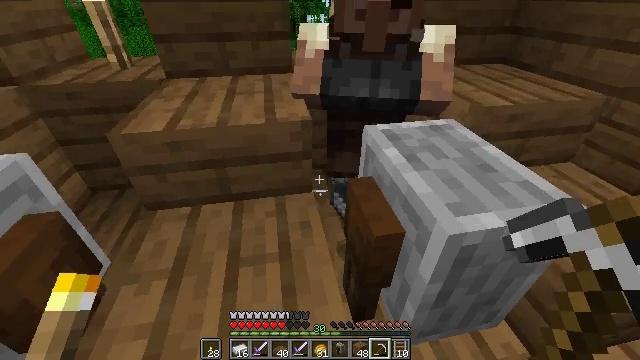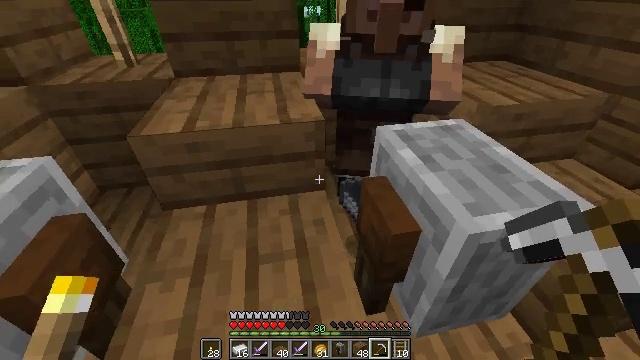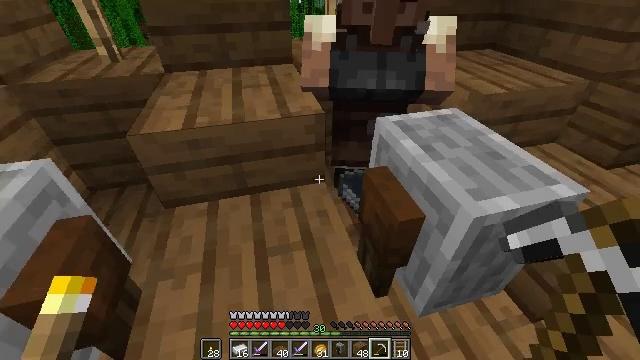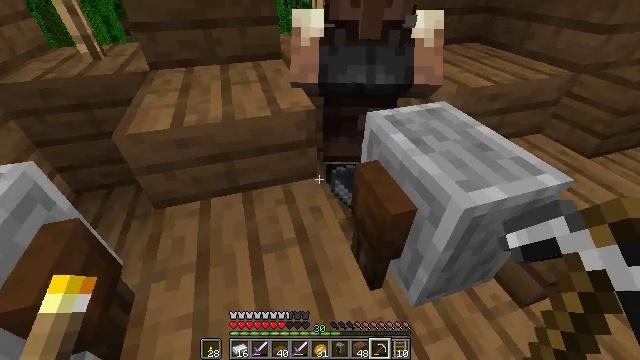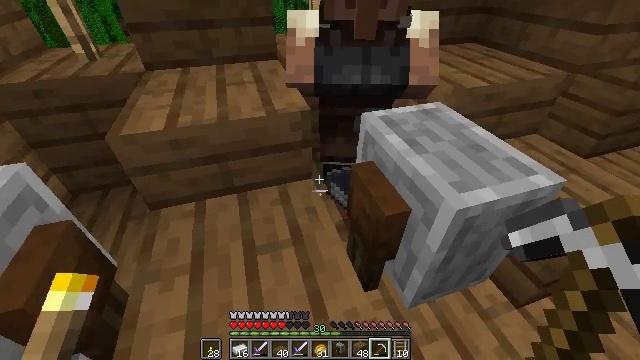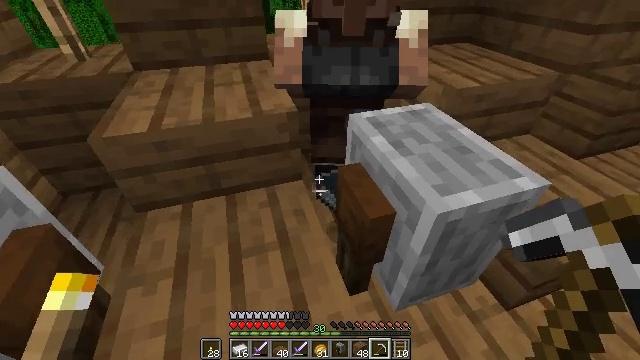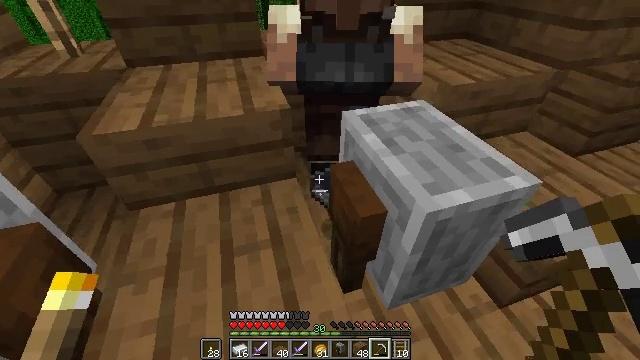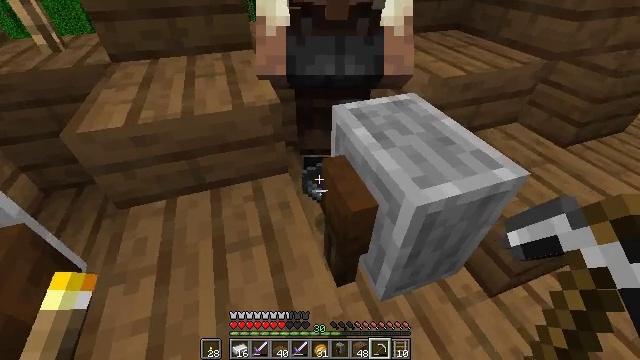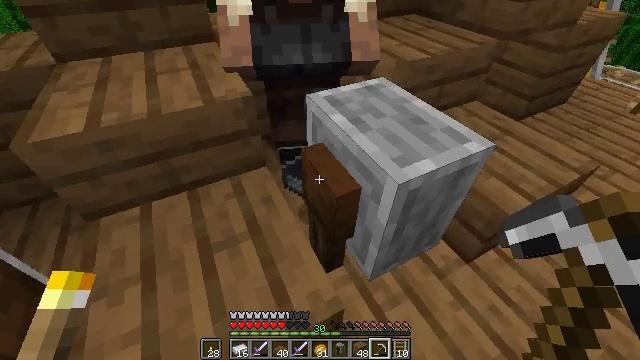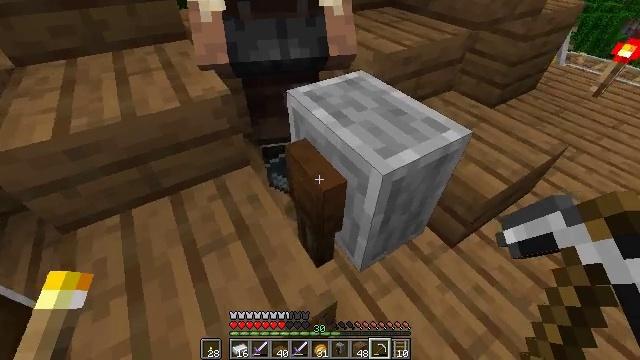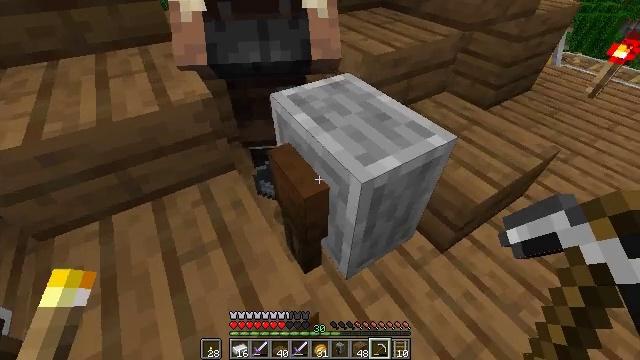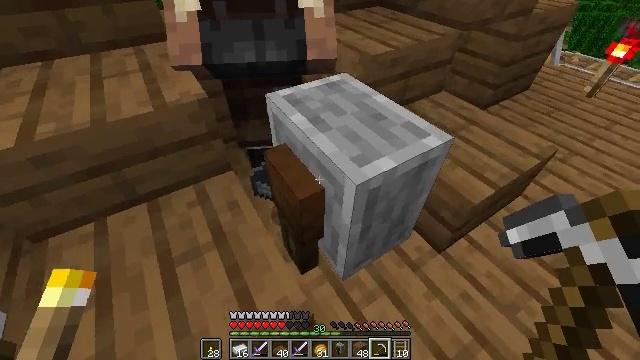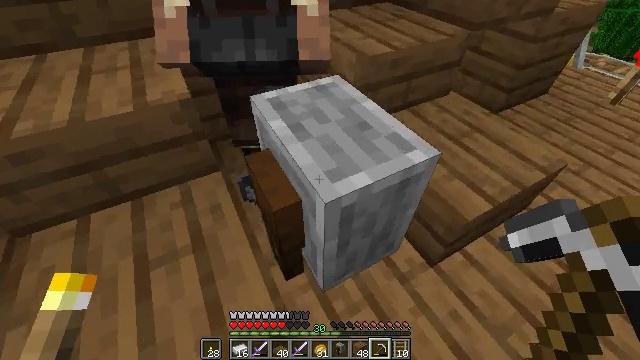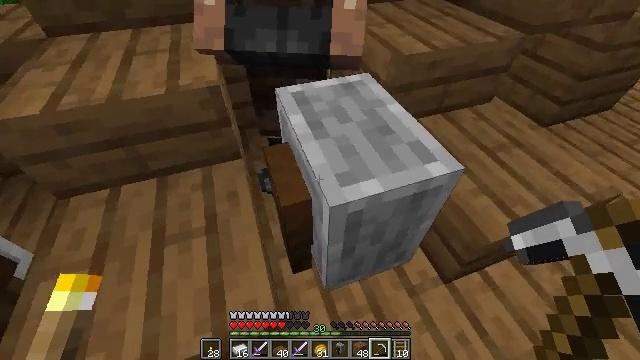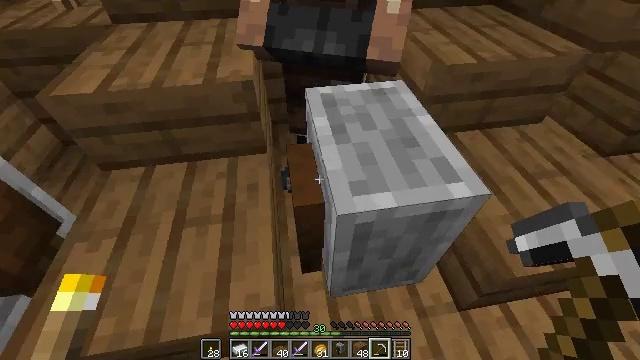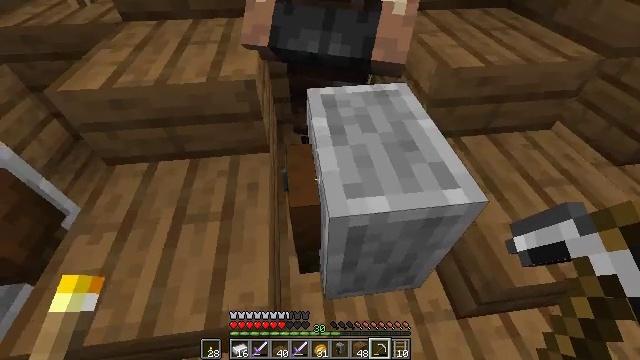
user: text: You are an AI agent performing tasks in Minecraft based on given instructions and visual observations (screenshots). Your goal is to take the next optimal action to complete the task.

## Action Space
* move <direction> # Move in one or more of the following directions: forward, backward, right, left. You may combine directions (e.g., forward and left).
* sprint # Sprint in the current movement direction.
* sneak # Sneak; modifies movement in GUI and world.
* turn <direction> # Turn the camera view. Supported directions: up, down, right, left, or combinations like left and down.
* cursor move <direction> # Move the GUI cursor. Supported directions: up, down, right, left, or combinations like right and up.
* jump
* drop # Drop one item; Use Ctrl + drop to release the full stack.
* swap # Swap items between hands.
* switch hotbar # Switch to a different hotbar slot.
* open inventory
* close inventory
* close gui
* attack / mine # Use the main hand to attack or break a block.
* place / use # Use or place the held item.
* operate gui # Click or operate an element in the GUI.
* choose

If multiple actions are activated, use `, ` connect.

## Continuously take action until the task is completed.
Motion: motion action
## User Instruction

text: Remove a pair of chainmail boots from the inventory.
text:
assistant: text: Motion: move forward and move left, turn down
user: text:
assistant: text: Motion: move forward, turn right and down
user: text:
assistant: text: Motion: move forward, turn right
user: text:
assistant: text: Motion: move forward
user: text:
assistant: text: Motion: move forward
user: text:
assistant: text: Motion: move forward
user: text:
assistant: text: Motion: move forward and move left, turn right and down
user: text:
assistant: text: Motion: move forward and move left, turn right and down
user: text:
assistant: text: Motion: move forward, turn right
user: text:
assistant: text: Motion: move forward
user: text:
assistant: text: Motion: move forward
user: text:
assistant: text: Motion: move forward, turn left and down
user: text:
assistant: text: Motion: move forward, turn left and down
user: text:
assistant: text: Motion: move forward, turn left
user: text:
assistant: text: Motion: move forward, turn left
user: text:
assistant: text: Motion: move forward
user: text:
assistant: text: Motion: turn left
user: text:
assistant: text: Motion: turn left
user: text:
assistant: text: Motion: turn left
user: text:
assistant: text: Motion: no_op
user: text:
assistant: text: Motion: turn right
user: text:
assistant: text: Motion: turn right
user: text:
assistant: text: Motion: turn right
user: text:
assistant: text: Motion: no_op
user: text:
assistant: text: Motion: turn left
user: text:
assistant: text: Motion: turn left
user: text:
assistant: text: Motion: turn left
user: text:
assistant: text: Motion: turn left
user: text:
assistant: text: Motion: move forward and move left
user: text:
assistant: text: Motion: move forward and move left